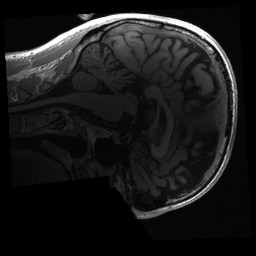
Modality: T1w
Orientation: sagittal
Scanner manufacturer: siemens
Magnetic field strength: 3 T
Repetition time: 2.3 s
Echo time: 0.00289 s